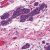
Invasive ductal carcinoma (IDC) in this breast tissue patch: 0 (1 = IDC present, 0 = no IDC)